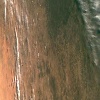
Label: land